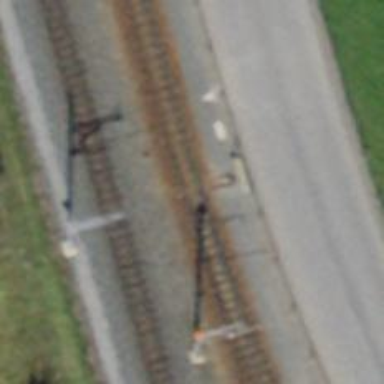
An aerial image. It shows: Railway switch.